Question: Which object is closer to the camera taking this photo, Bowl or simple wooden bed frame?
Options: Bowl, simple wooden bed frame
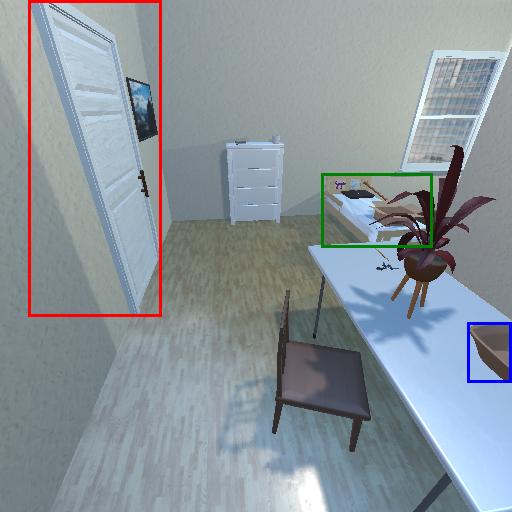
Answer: Bowl